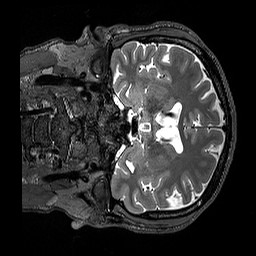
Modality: T2w
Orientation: coronal
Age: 34
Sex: male
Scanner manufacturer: siemens
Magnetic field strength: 3 T
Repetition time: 3.2 s
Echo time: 0.408 s